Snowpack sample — Snodgrass Mountain, Crested Butte, Colorado (2/4/25, 12:06 PM MST)
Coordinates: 38.923, -106.968
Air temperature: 35 °F
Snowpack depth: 80 cm
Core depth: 80 cm
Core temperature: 32 °F
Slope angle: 14°, slope face: 78°
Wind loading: low
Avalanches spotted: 0
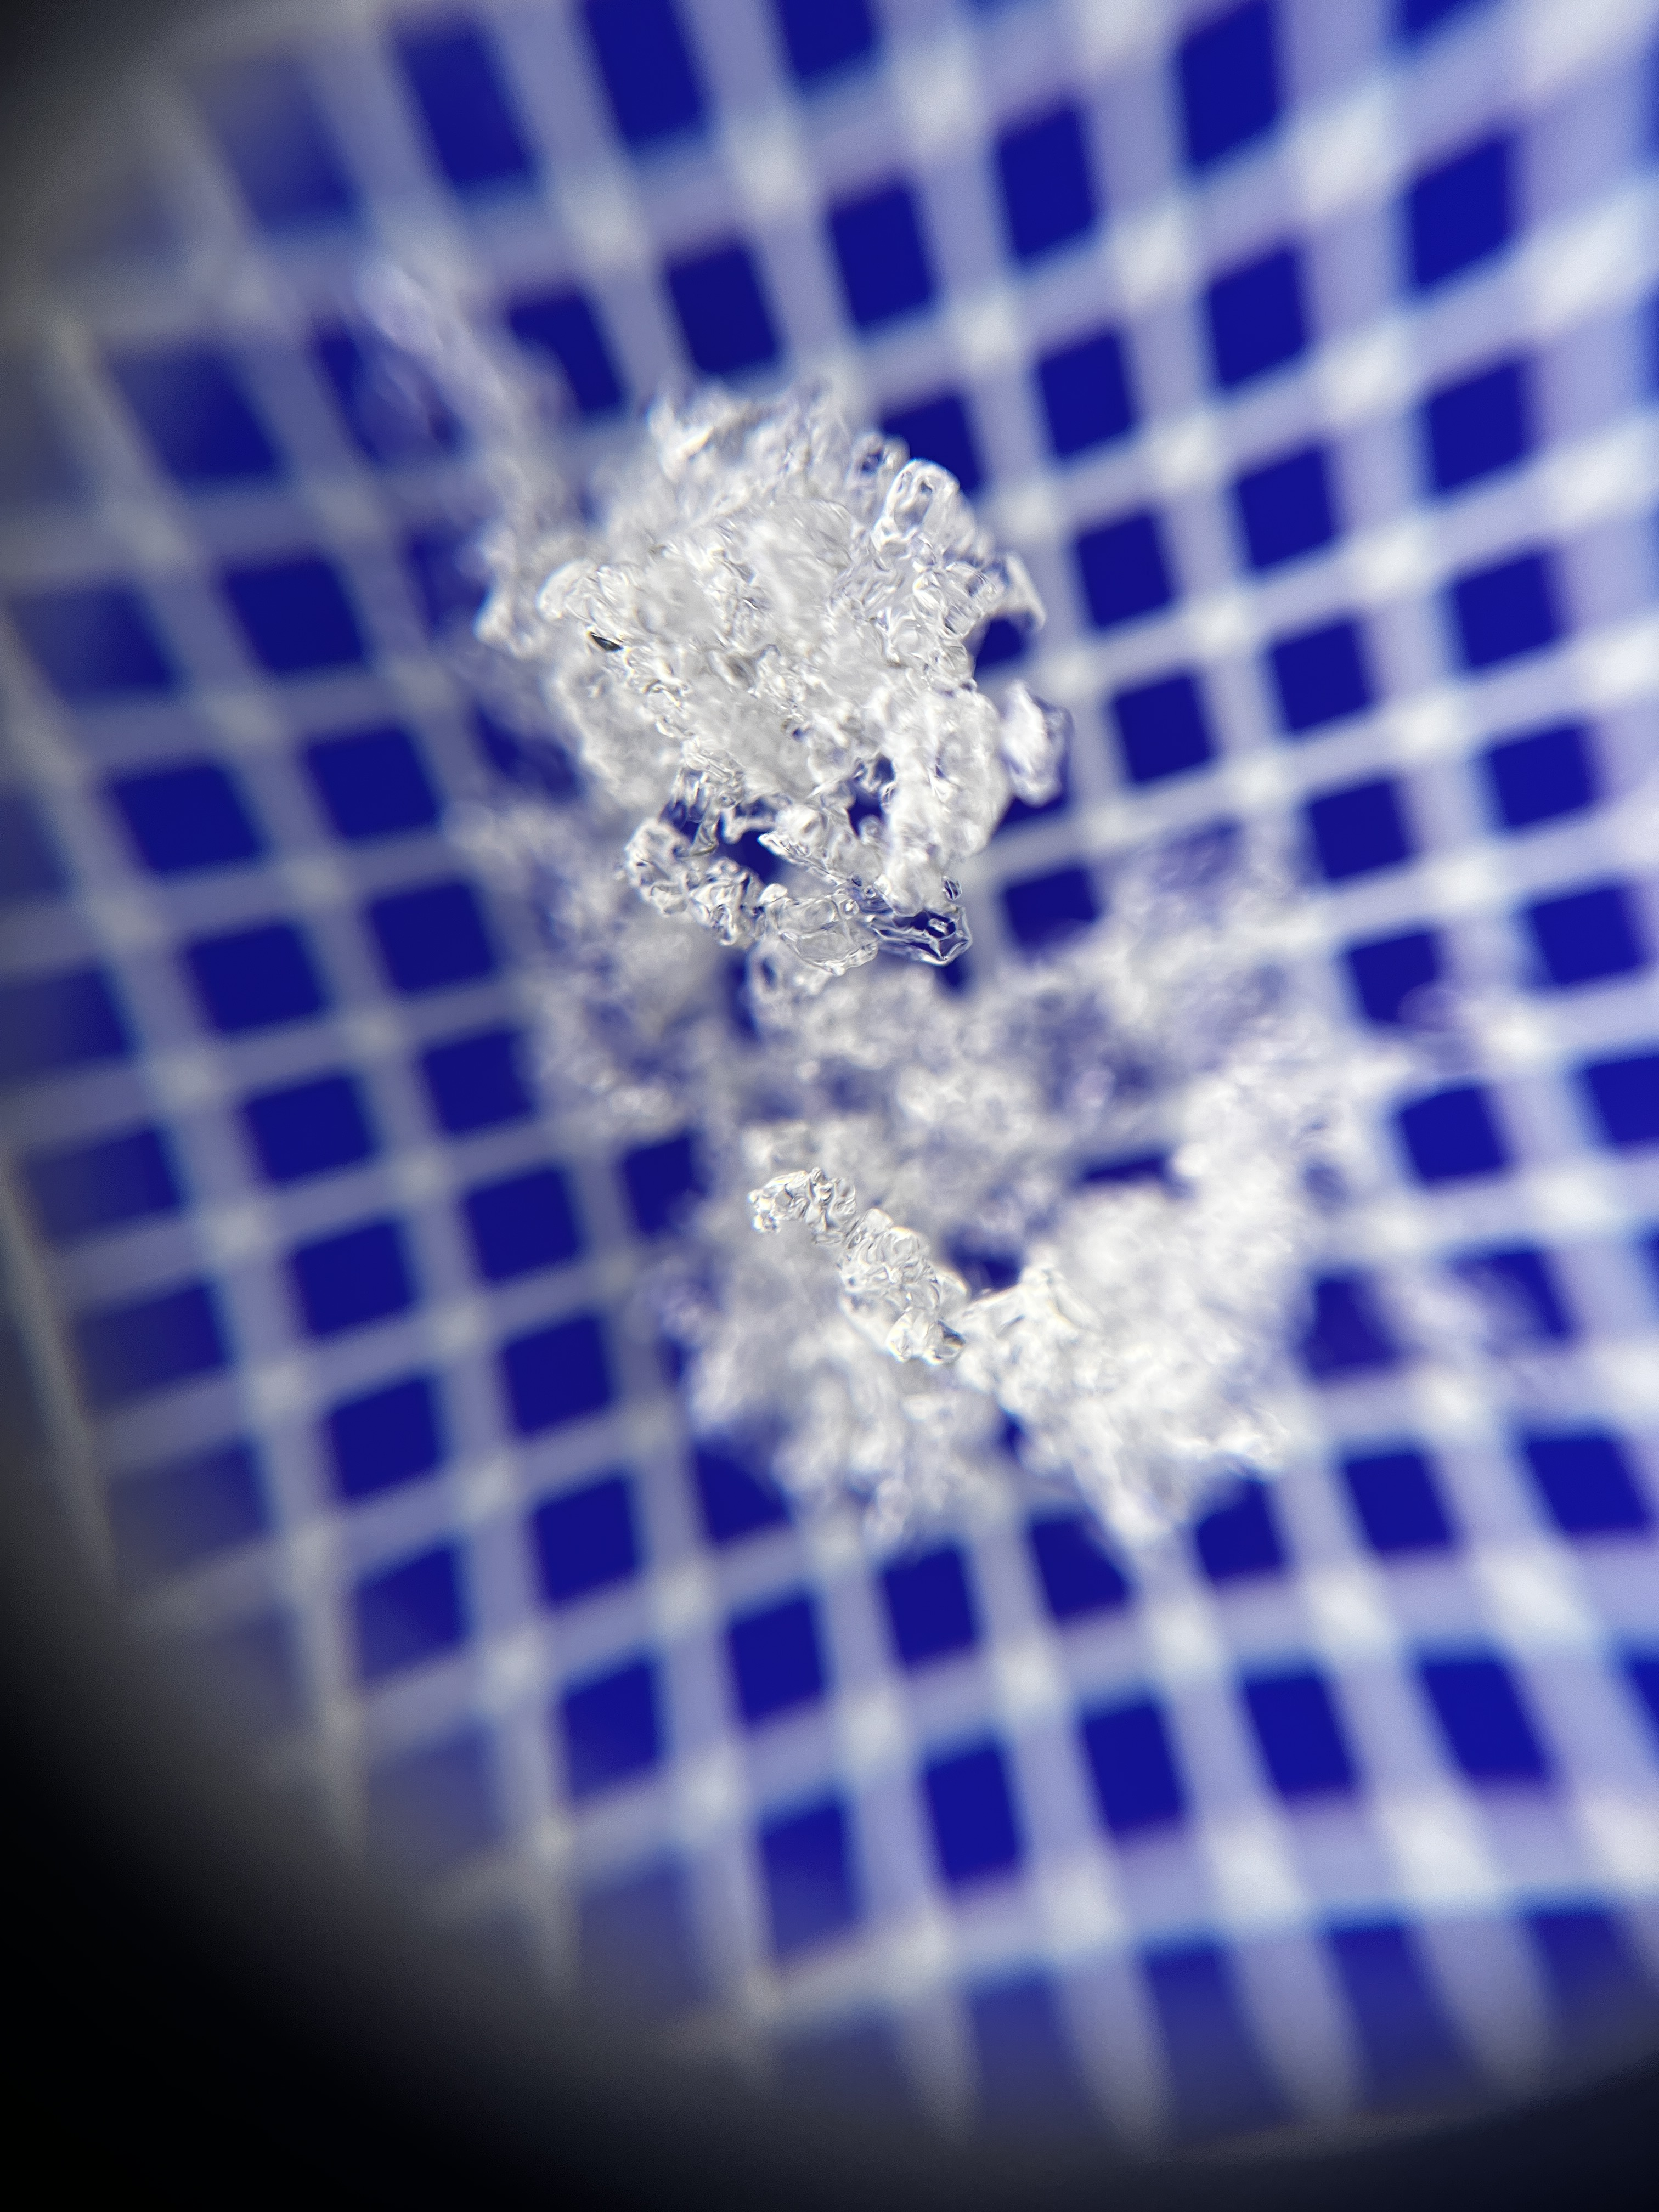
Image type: magnified_profile
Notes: No avalanches nearby, unusually warm weather for the last month reported by residents, Collected 25 yards from treeline